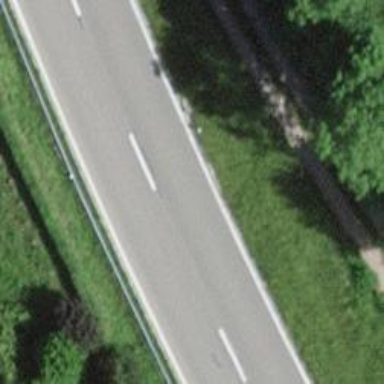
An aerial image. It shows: Asphalt trunk motorway.